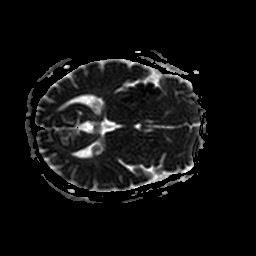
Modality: ADC
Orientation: axial
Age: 61
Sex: male
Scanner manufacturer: philips
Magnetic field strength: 1.5 T
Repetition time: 5.006 s
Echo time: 0.07764 s